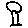
Label: tree